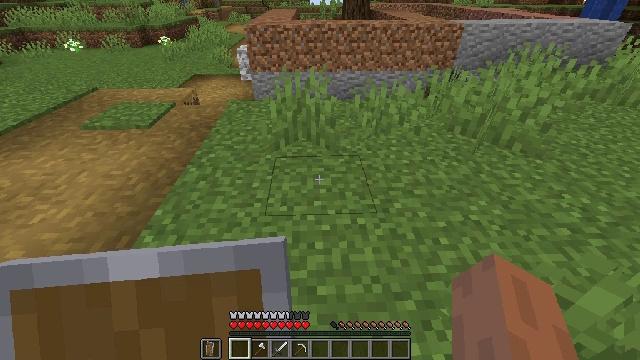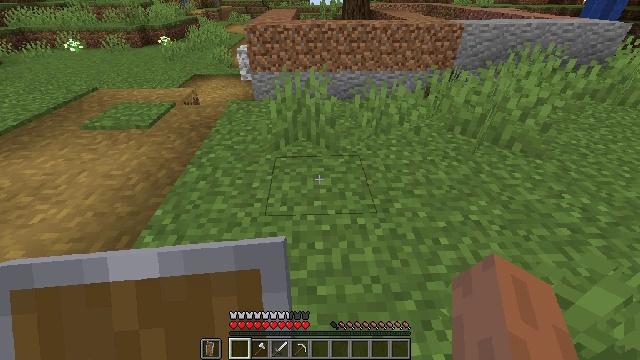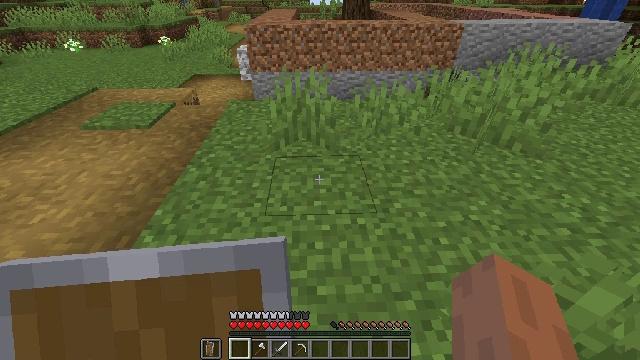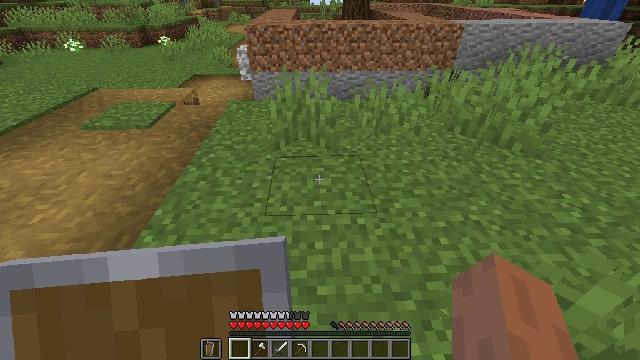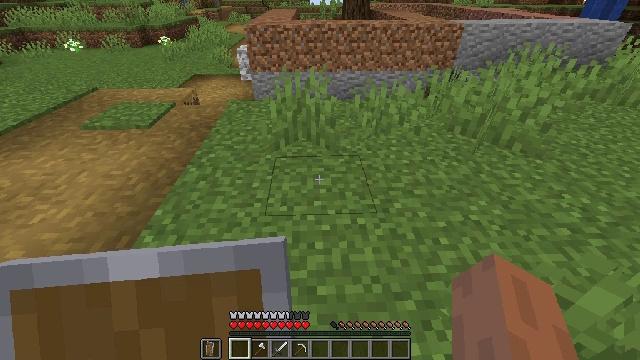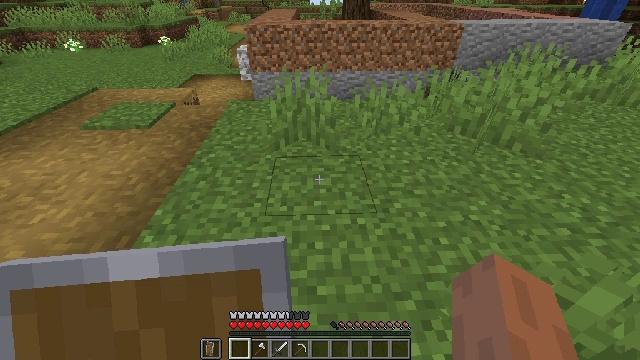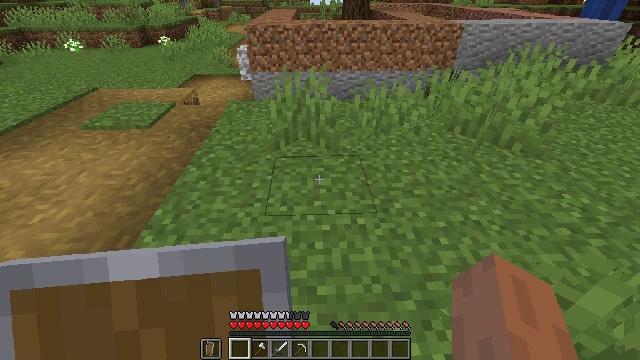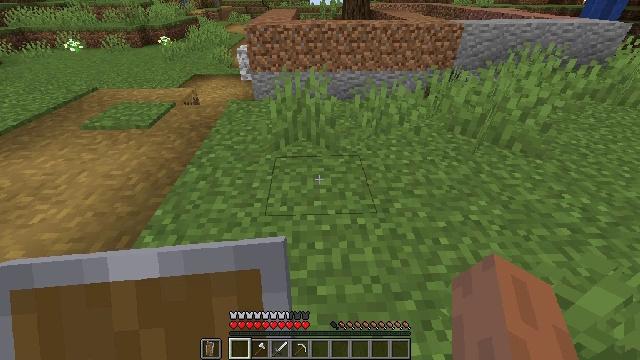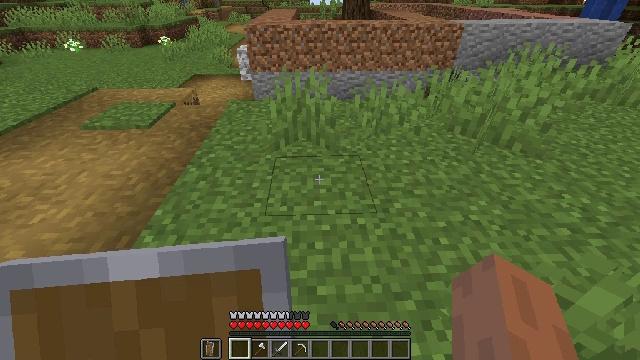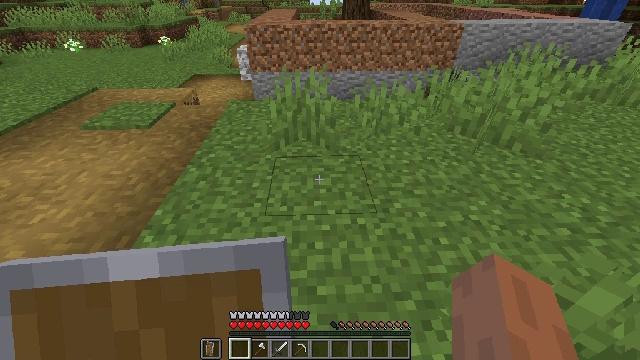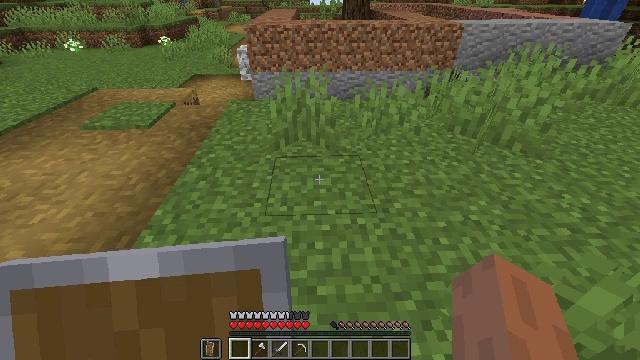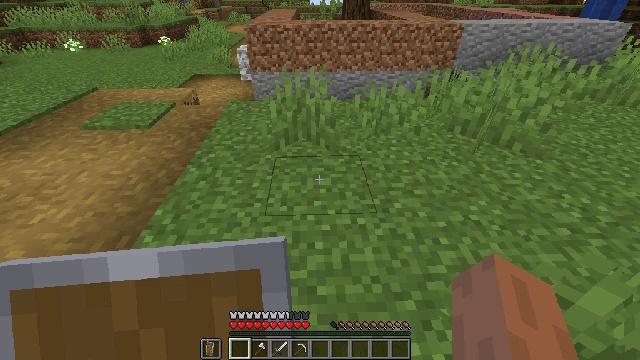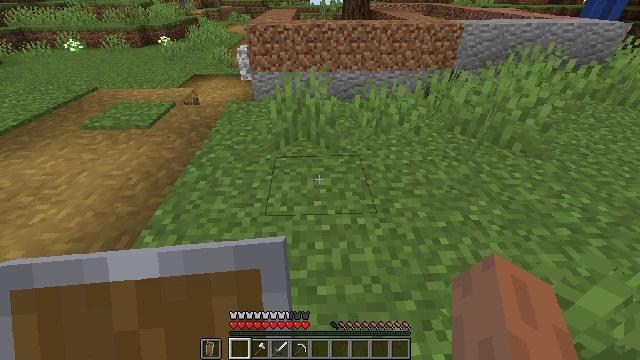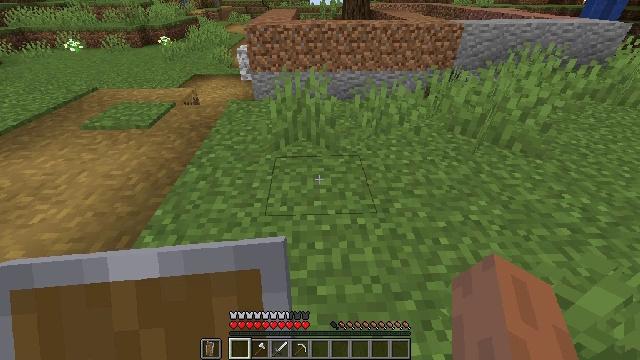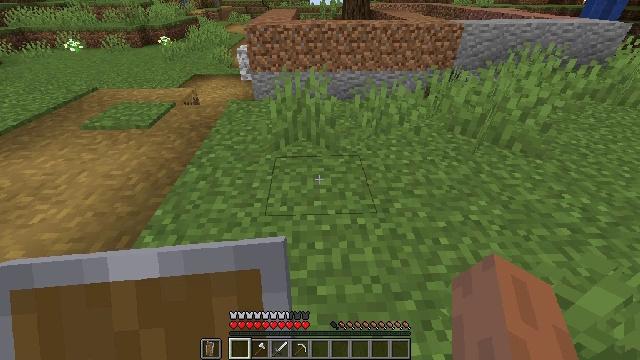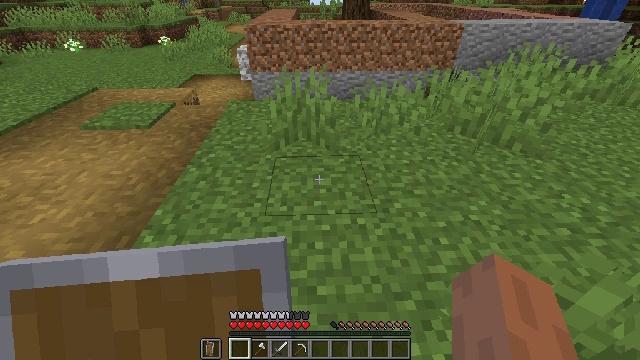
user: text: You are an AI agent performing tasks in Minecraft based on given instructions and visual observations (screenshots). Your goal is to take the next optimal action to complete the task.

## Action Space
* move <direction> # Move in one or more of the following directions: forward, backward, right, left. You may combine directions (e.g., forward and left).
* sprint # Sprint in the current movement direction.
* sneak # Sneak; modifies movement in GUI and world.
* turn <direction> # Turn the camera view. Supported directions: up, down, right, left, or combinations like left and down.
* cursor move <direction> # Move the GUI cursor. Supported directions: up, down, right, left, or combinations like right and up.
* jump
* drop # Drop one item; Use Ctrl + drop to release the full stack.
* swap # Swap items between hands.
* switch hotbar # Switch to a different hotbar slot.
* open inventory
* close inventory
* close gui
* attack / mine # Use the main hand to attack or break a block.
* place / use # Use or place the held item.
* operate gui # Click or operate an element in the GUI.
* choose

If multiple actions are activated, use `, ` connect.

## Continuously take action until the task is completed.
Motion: motion action
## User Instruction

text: craft item air
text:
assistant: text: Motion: no_op
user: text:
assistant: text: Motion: no_op
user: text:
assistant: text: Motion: no_op
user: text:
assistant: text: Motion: no_op
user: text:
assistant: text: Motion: no_op
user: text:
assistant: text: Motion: no_op
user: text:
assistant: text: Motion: no_op
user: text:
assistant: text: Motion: no_op
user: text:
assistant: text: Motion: no_op
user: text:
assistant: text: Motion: no_op
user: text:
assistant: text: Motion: no_op
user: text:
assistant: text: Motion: no_op
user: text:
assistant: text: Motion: no_op
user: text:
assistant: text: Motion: no_op
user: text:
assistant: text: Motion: no_op
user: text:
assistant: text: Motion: no_op
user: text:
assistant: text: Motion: no_op
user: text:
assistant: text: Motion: no_op
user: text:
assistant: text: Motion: no_op
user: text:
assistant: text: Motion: no_op
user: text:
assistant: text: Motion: no_op
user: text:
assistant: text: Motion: no_op
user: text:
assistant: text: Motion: no_op
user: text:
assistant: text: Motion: no_op
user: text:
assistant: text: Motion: no_op
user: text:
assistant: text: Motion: no_op
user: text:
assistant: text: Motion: no_op
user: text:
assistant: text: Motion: no_op
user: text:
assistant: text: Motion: no_op
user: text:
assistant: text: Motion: no_op